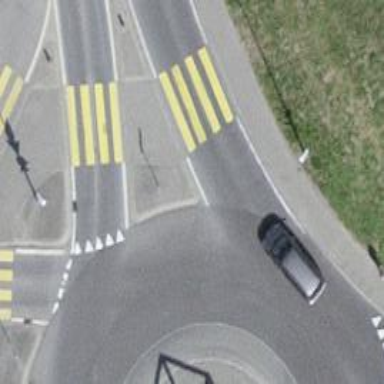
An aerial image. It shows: Road with "give way" sign.